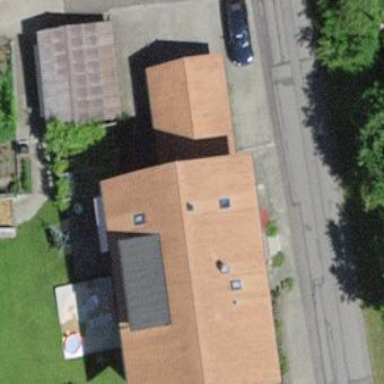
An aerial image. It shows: Residential building.